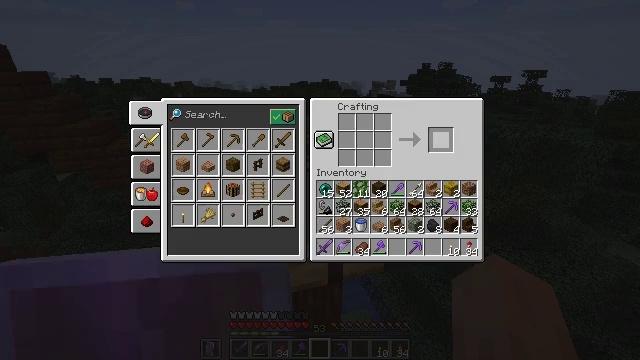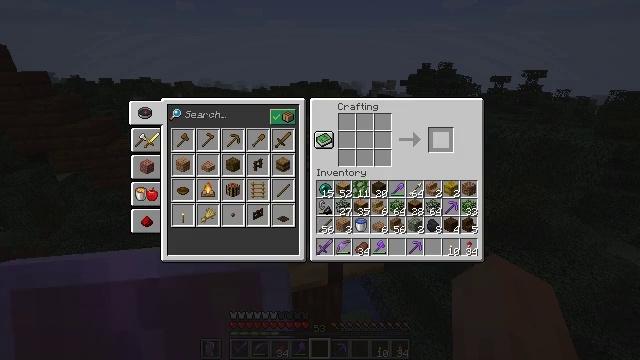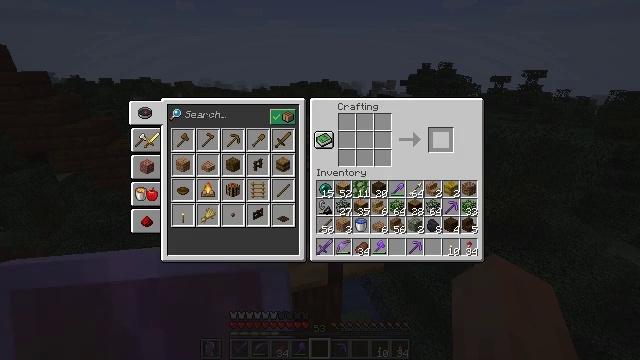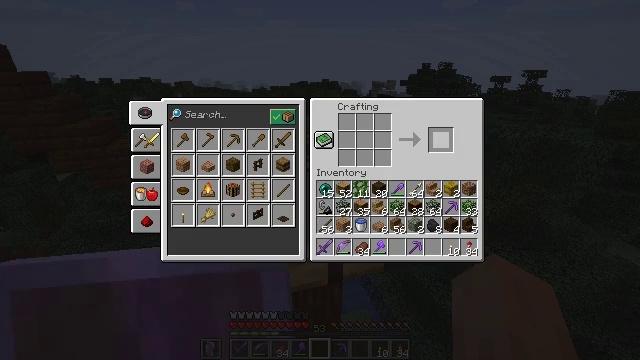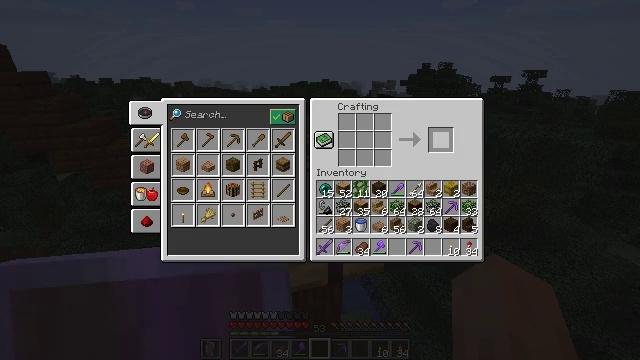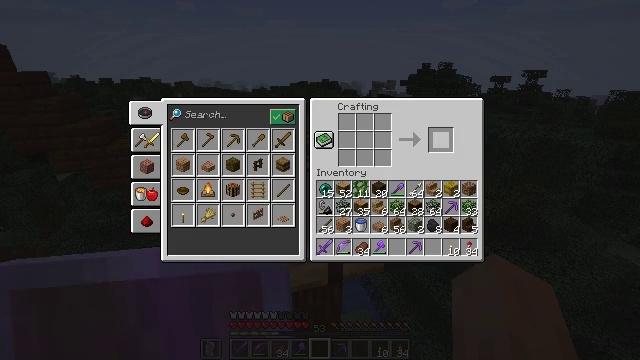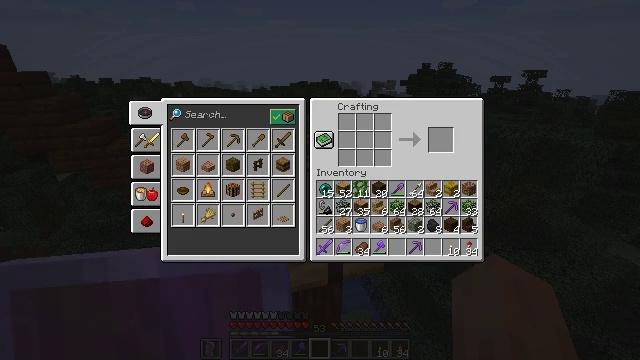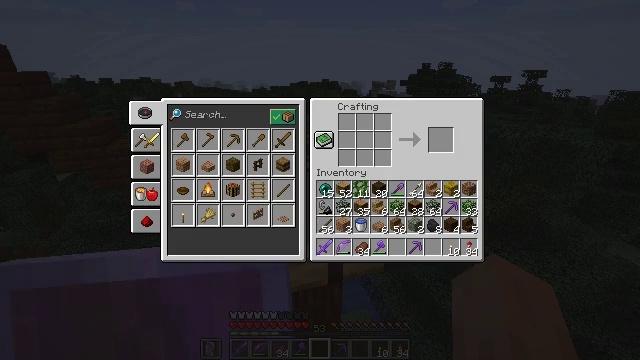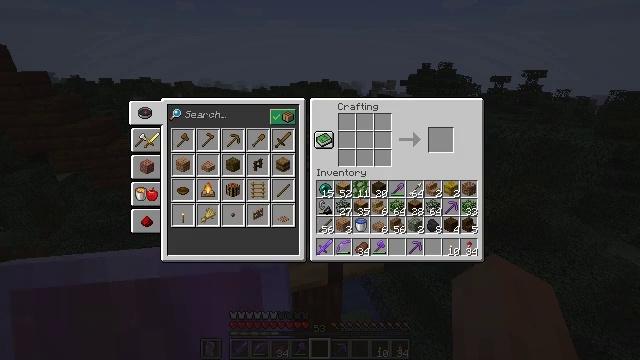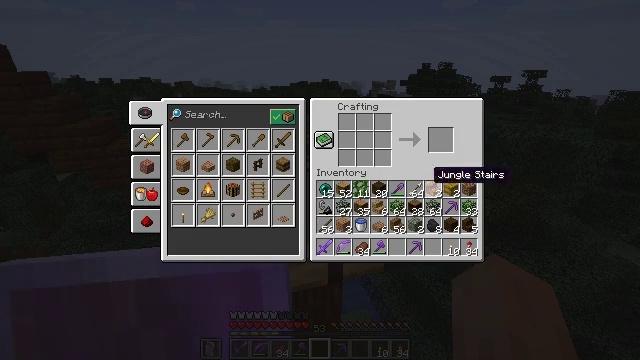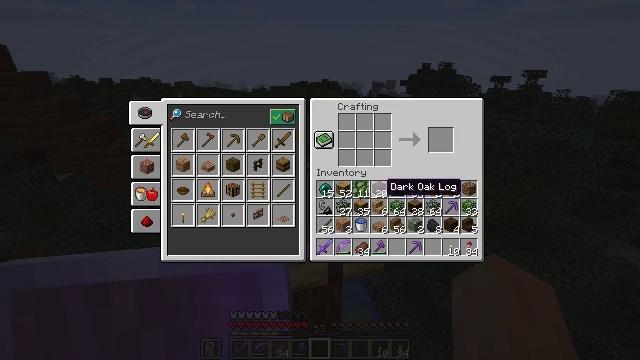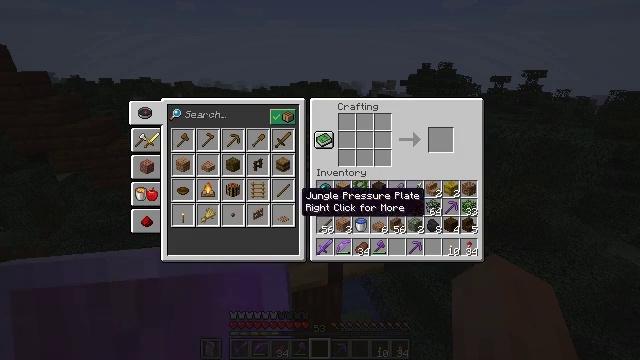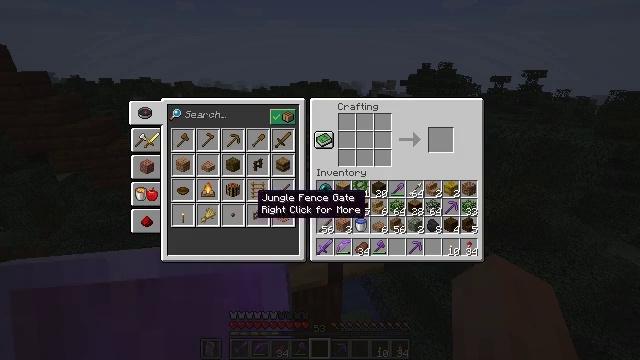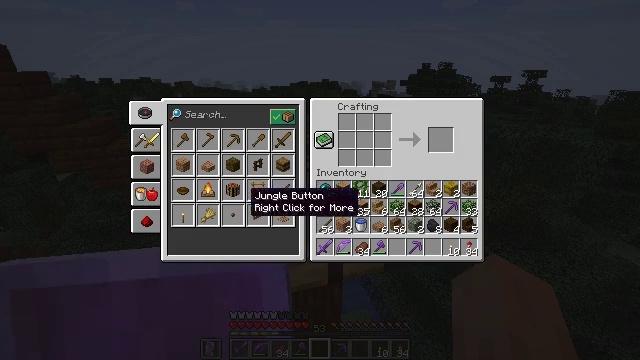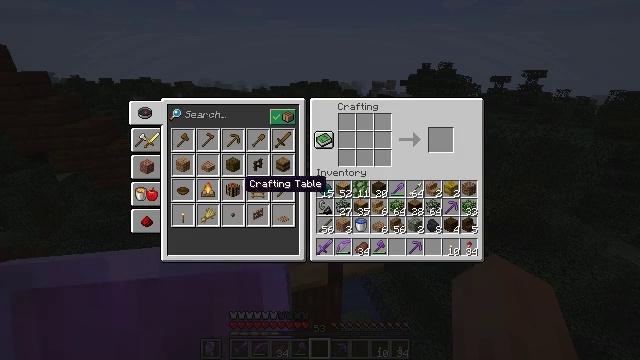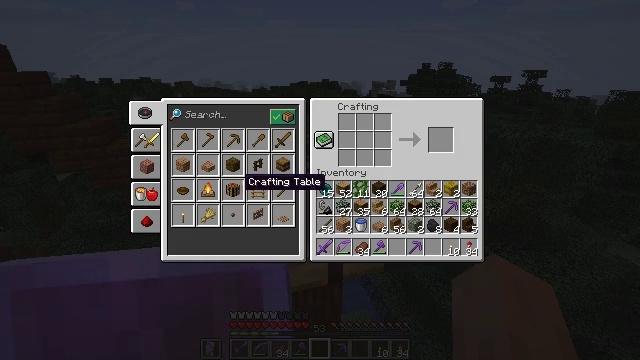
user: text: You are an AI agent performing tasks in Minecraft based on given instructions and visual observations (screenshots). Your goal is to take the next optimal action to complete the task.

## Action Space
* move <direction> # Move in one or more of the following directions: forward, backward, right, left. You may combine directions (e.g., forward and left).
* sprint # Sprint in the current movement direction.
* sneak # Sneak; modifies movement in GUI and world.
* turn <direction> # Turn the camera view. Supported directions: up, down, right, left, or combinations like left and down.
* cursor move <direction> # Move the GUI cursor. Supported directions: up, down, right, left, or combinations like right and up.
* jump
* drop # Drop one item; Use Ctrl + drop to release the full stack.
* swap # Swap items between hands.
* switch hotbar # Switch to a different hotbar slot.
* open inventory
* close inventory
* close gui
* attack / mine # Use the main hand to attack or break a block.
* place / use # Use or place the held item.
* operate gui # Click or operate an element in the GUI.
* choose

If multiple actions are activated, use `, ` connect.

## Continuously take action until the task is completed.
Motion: motion action
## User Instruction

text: Create dark oak slab by placing three dark oak planks in a row.
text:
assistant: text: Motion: sneak
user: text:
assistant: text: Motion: sneak
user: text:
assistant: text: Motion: sneak
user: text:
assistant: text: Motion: sneak
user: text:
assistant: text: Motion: sneak, turn down
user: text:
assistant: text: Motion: sneak, turn down
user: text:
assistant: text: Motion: turn down
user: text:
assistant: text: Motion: no_op
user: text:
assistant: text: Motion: turn left
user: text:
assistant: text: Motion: turn left and down
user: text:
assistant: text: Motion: turn left and down
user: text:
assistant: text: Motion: turn left
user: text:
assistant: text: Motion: no_op
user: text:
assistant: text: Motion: turn up
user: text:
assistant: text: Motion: no_op
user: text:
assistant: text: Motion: no_op
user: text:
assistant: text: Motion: no_op
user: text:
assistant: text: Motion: no_op
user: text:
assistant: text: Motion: turn right
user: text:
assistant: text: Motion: turn down
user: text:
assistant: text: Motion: turn down
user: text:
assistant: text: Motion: no_op
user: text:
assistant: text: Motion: no_op
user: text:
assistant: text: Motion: no_op
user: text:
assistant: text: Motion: no_op
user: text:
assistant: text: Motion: no_op
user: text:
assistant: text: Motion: no_op
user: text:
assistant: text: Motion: no_op
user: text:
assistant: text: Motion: no_op
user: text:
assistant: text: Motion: no_op